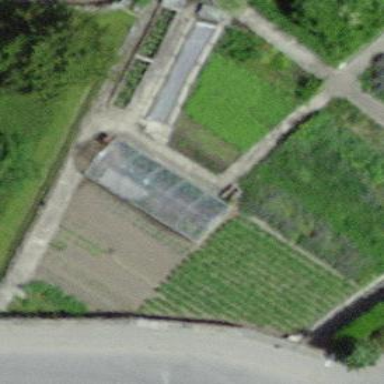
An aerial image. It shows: Greenhouse.